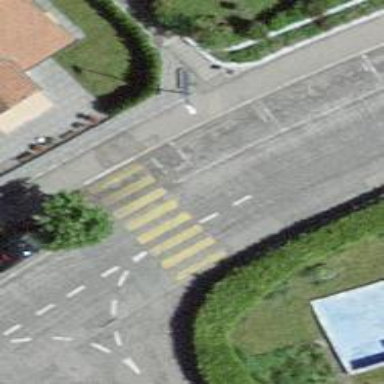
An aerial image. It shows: Zebra crossing on the road.